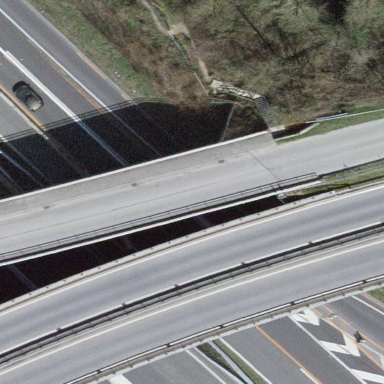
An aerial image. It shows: Man-made bridge.